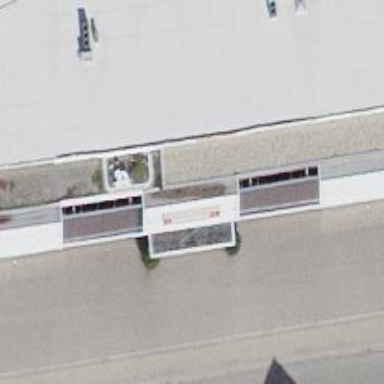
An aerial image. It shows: Flat roof retail building.